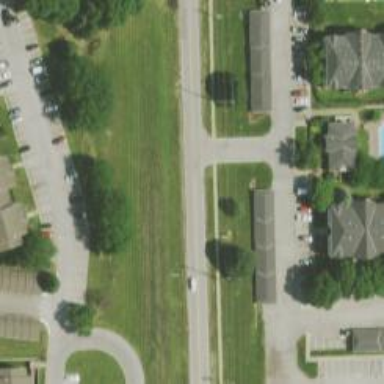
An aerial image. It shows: Living street.